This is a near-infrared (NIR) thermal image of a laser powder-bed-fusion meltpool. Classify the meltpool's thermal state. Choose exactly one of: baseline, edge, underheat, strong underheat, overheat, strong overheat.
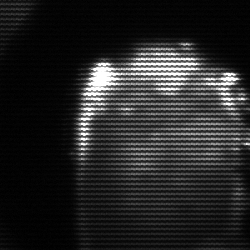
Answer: baseline